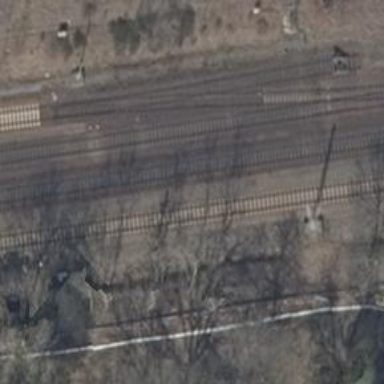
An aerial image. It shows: Railway signal.